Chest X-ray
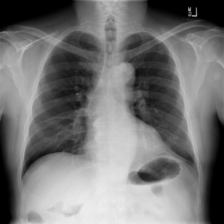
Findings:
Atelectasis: negative
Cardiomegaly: negative
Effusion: negative
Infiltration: negative
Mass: negative
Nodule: positive
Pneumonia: negative
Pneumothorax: negative
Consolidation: negative
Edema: negative
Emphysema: negative
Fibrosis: negative
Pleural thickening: negative
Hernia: negative